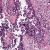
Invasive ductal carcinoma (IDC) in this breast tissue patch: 0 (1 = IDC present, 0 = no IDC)